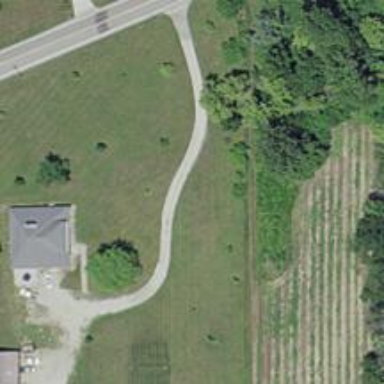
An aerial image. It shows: Driveway.